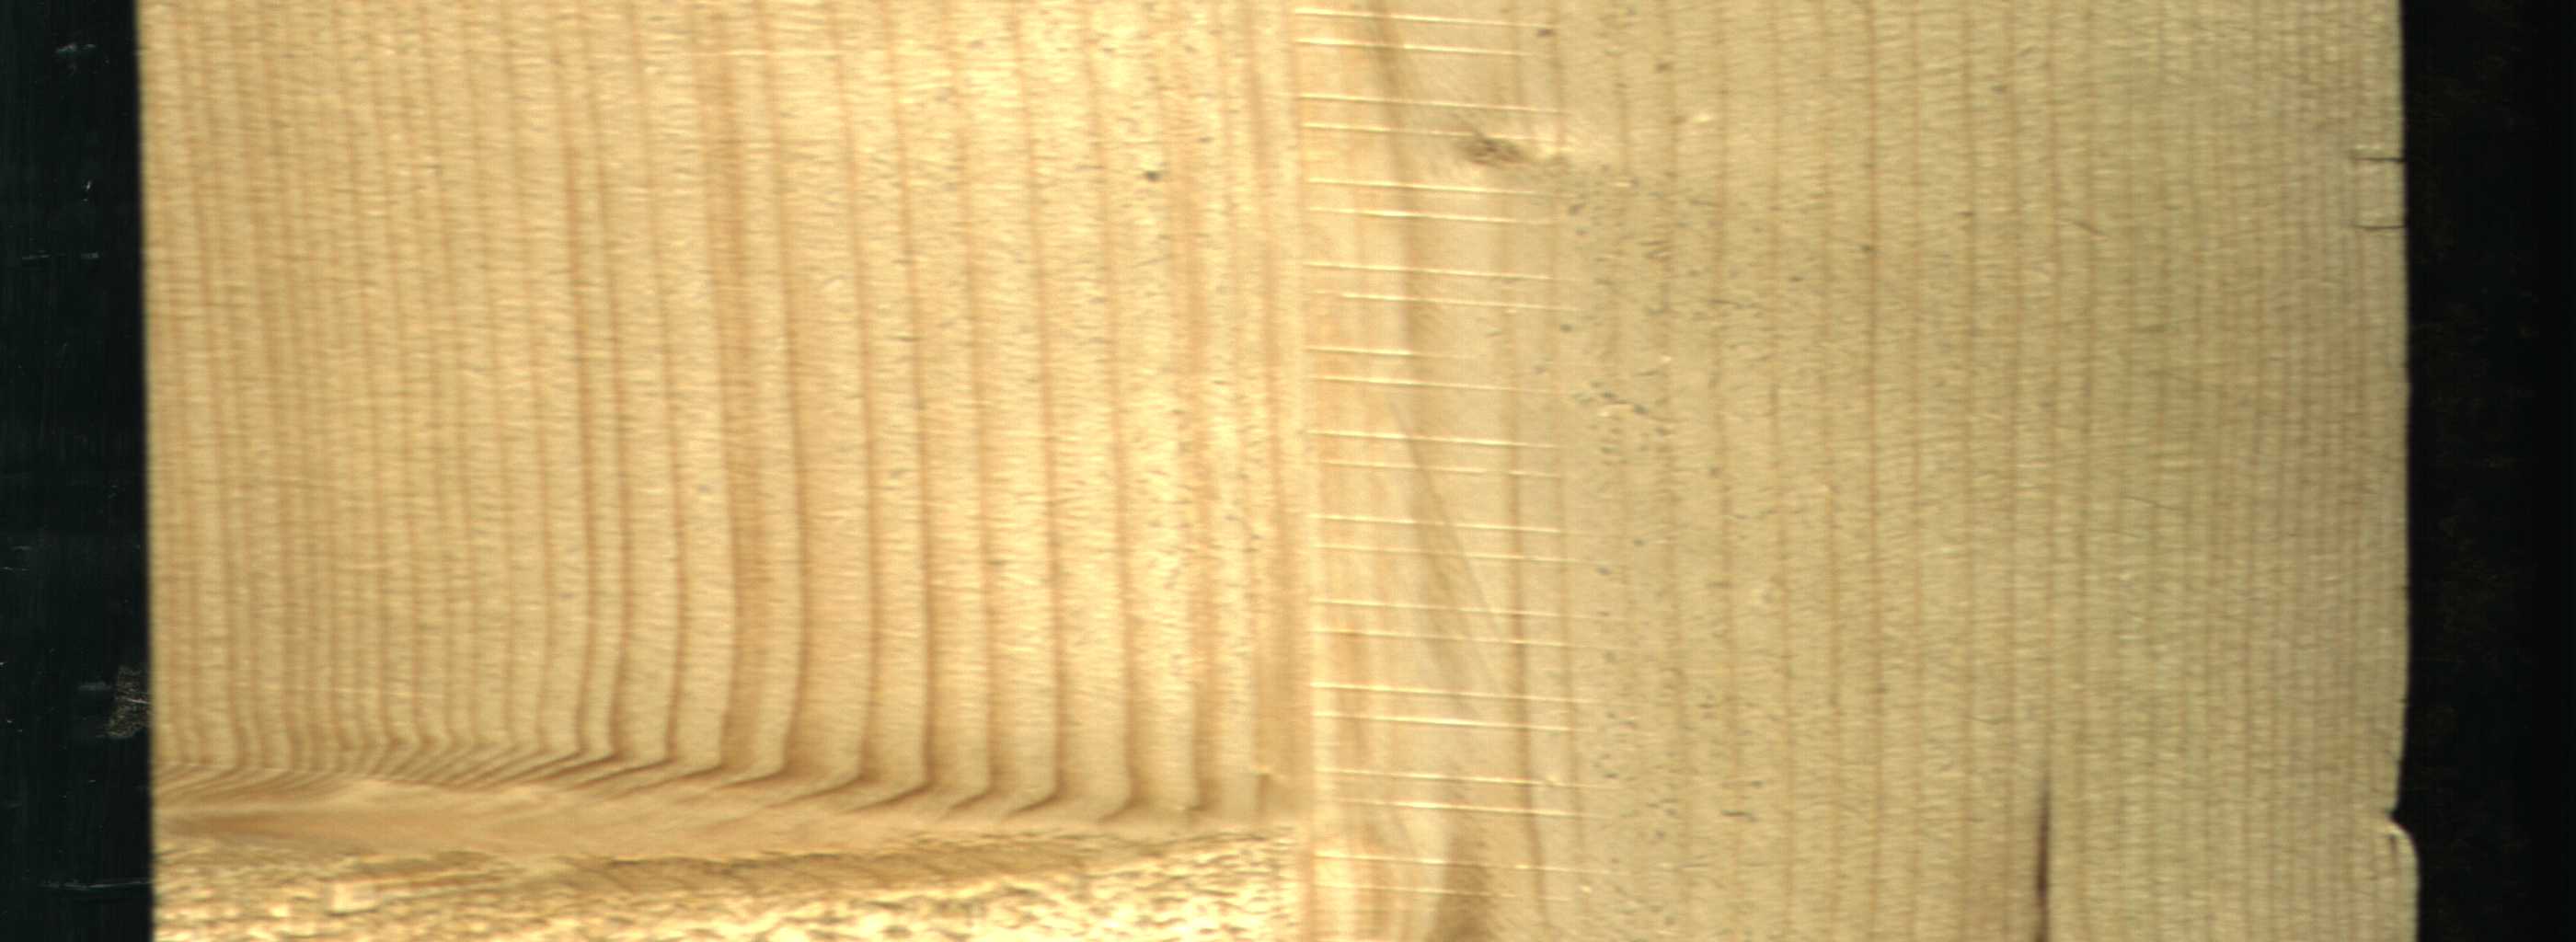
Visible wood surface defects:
resin
Live_Knot